Question: I have this file upload control:

Which has this markup:
'''
<div class="controls">
<input name="attachments[]" id="attachment_control" runat="server" type="file" /><br />
<div id="fileuploads" runat="server"></div>
</div>
'''
I want to somehow fix this control to have the popup shown only on the button click. As it is now, anywhere you'll click in the control, the upload popup will be shown, but I want only when the user will click on the button, the popup to be shown.
How can I do this?
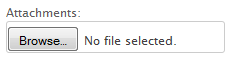
Answer: '''
$("#nofile").click(function() {
$("#fileuploads").click();
});
'''
'''
<script src="https://ajax.googleapis.com/ajax/libs/jquery/2.1.1/jquery.min.js"></script>
<div class="controls">
<label>File</lable>
<input type="button" value="Upload" id="nofile" width="30px"/>
<input type="file" id="fileuploads" runat="server" style="display: none;" />
</div>
'''
This might help
'''
<script src="https://ajax.googleapis.com/ajax/libs/jquery/2.1.4/jquery.min.js"></script>
<div class="controls">
<label>File</lable>
<input type="button" value="Upload" id="nofile" width="30px"/>
<input type="file" id="fileuploads" runat="server" style="display: none;" />
</div>
<script type="text/javascript">
$("#nofile").click(function() {
$("#fileuploads").click();
});
</script>
'''